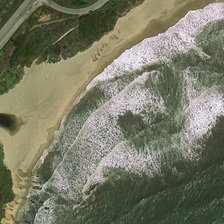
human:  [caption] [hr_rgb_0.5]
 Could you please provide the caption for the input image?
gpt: many white waves are in an ocean near a beach and some green trees .

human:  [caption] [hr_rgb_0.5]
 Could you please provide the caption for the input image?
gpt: many white waves are in an ocean near a beach and some green trees .

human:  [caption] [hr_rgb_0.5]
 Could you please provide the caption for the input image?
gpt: many white waves are in an ocean near a beach and some green trees .

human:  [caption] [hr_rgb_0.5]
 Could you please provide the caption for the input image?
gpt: many white waves are in an ocean near a beach and some green trees .

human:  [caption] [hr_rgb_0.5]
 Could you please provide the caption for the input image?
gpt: many white waves are in an ocean near a beach and some green trees .